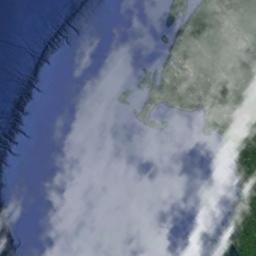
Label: cloud